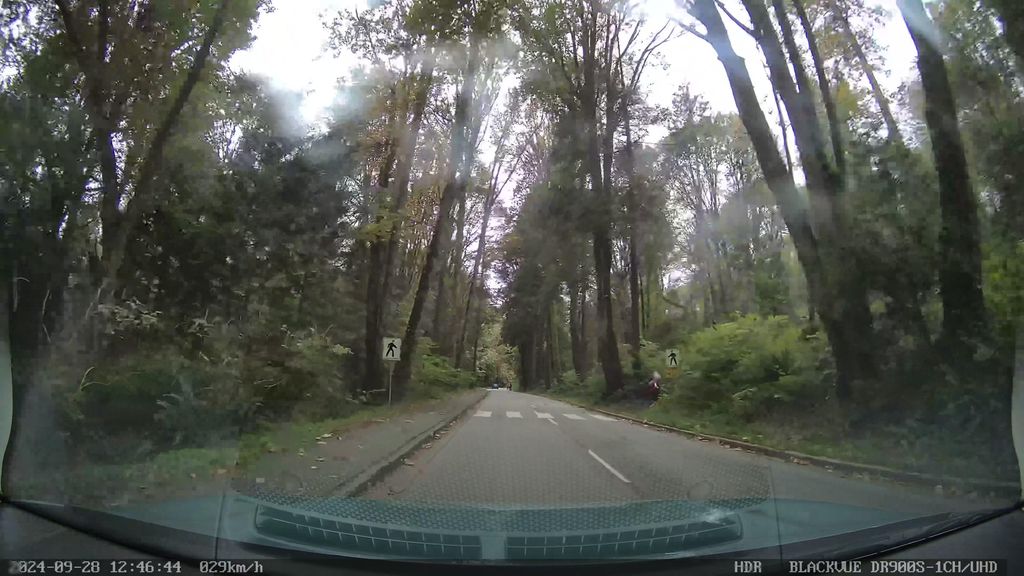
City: vancouver